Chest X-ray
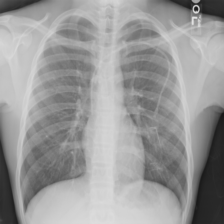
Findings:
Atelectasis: negative
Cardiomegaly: negative
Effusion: negative
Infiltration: negative
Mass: negative
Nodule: negative
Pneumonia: negative
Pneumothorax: negative
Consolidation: negative
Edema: negative
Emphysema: negative
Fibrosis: negative
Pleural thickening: negative
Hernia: negative